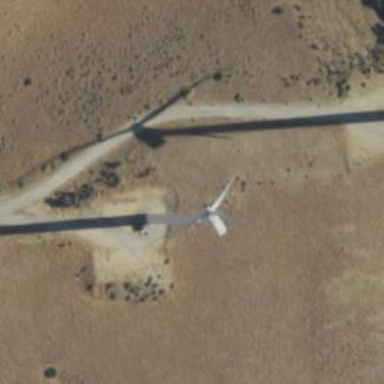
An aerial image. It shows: Wind generator using wind turbines of horizontal axis.